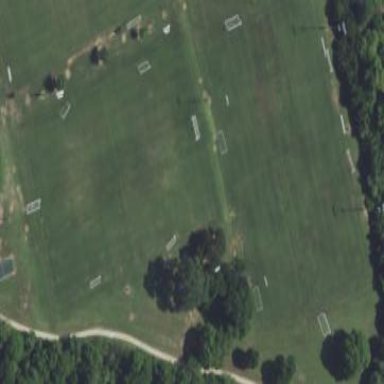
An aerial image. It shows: Soccer pitch for leisureland activities.